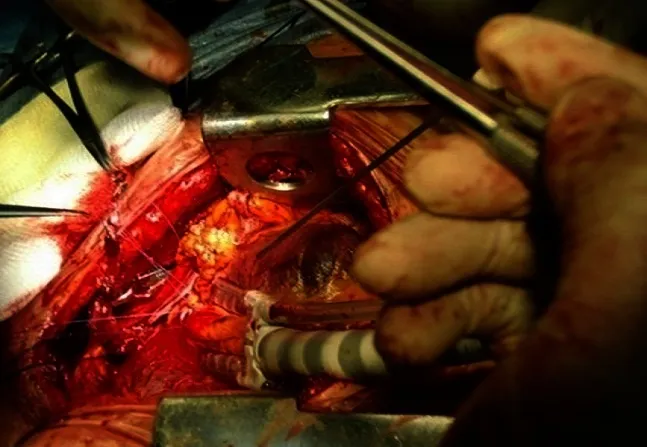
Left Internal Mammary Artery being anastomosed to the Left Anterior Descending Coronary Artery.
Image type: medical_photograph (other_medical_photograph)